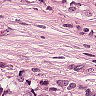
Metastatic tissue present: yes